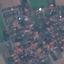
Land use / land cover class: Residential